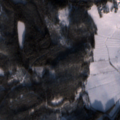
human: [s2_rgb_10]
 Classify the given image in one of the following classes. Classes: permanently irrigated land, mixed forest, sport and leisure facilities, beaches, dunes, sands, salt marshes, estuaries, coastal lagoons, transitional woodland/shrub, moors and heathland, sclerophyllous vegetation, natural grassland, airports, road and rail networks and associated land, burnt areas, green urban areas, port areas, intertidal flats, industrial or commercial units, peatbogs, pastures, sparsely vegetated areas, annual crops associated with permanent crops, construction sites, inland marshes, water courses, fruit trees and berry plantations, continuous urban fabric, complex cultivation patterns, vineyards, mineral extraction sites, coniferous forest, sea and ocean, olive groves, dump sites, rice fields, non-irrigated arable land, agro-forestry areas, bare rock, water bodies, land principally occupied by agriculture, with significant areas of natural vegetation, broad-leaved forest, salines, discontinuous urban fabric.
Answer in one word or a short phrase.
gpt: non-irrigated arable land, coniferous forest